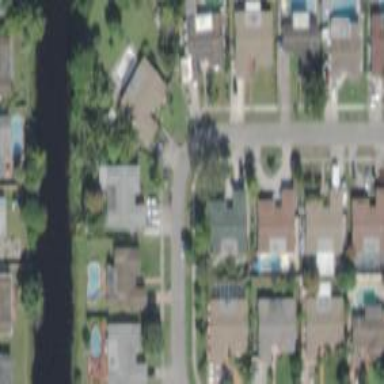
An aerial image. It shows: Smooth asphalt road in residential area.